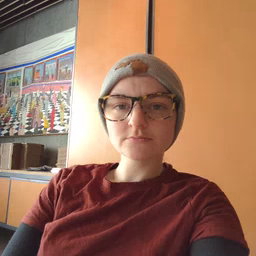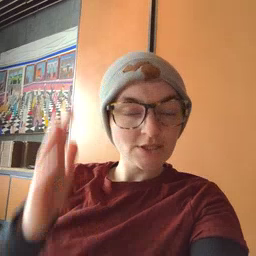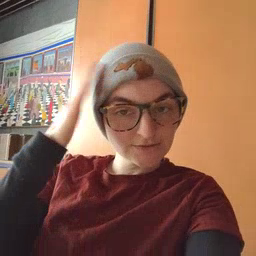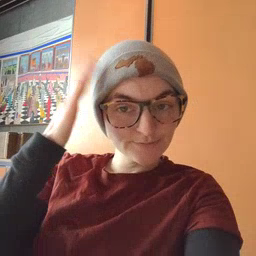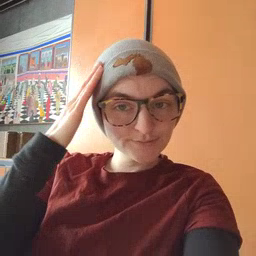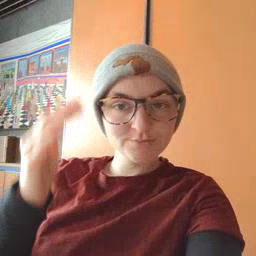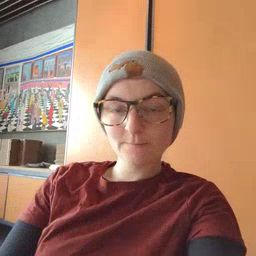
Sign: hat